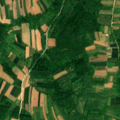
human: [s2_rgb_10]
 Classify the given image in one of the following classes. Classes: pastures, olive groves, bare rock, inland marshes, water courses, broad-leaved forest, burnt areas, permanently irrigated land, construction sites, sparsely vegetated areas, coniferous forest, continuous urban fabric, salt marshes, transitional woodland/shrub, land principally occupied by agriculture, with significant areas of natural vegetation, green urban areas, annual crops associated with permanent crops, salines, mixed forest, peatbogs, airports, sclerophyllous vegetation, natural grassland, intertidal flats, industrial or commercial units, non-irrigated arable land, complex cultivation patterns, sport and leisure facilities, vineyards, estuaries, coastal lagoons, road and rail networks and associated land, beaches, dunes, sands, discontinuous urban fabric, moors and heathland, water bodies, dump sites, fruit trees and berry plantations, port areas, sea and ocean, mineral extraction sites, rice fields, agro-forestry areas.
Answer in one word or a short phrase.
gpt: non-irrigated arable land, vineyards, complex cultivation patterns, land principally occupied by agriculture, with significant areas of natural vegetation, broad-leaved forest